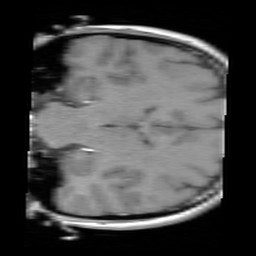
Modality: FLASH
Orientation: coronal
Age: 30
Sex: female
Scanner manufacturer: siemens
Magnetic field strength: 3 T
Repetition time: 0.245 s
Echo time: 0.0026 s